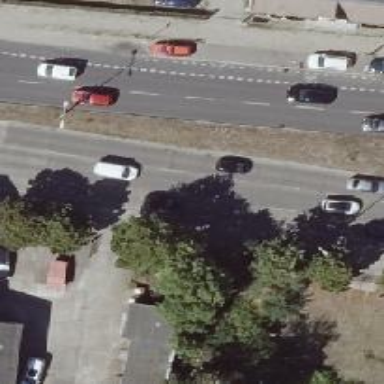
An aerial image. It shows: Avenue lined with deciduous broadleaved trees.